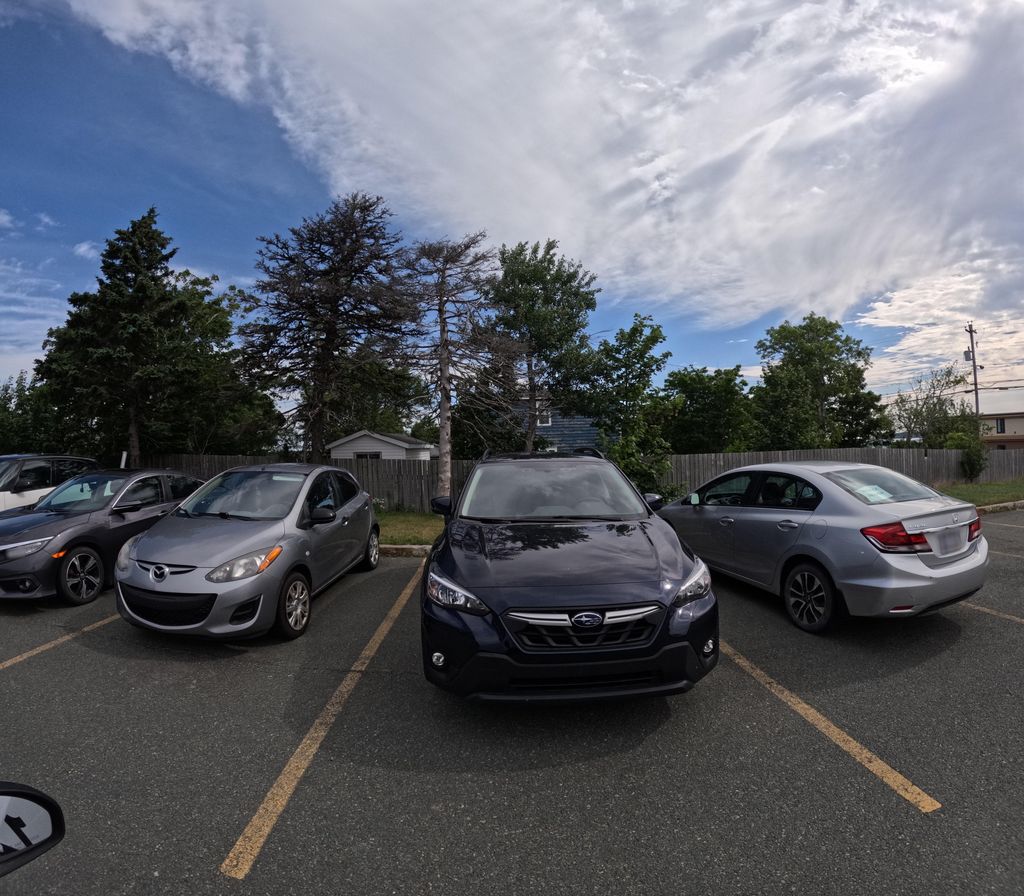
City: st_johns